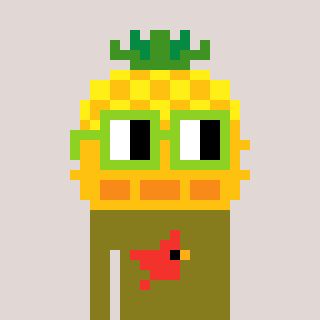
a pixel art character with square light green glasses, a pineapple-shaped head and a gunk-colored body on a warm background